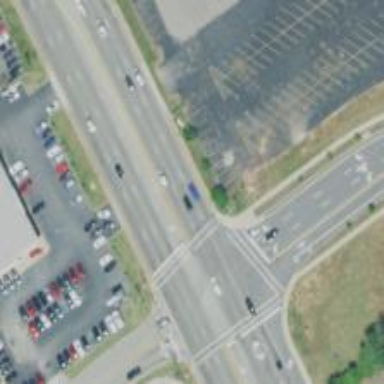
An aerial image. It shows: Footway with asphalt surface and marked with lines at the crossing.